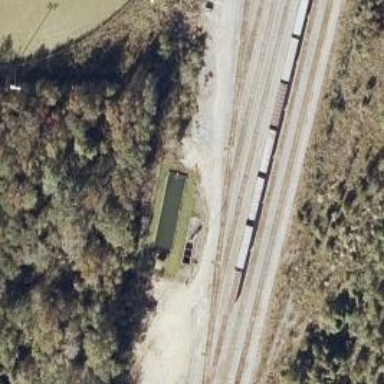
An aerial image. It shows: Railway yard.